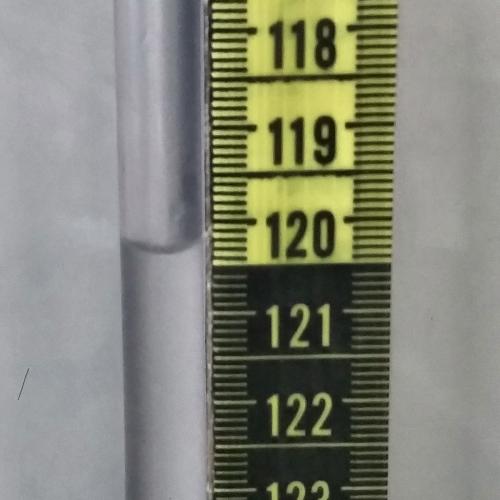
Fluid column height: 120.3 cm